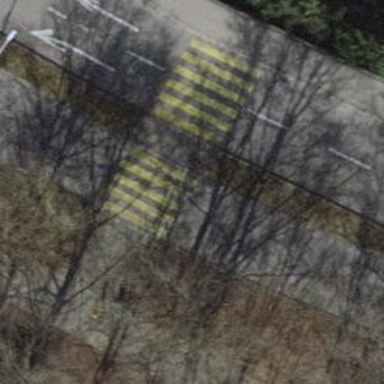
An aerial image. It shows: Uncontrolled zebra crossing with pedestrian island.